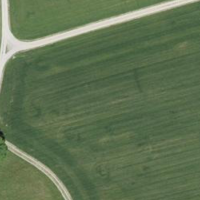
EUNIS habitat code: 52
Species observed at this site:
Cyperus esculentus